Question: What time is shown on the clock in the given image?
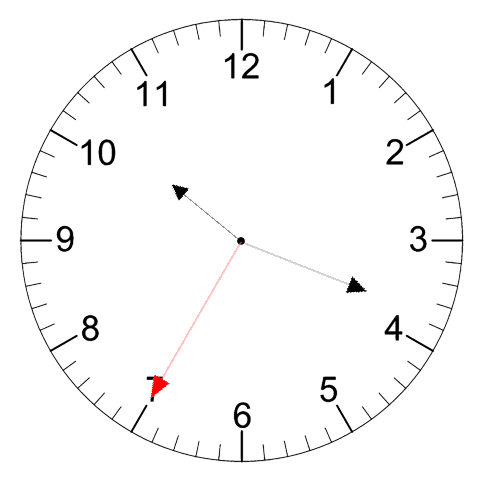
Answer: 10:18:35